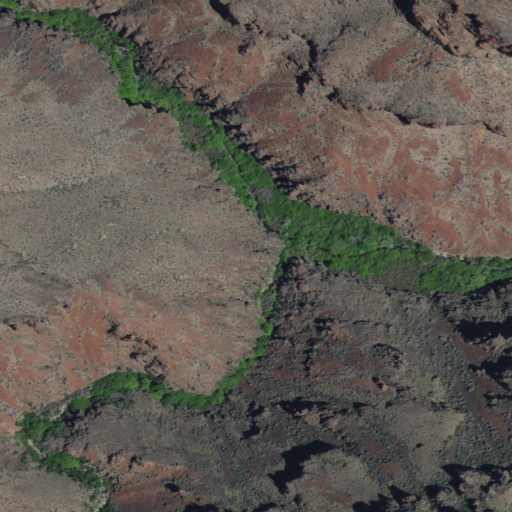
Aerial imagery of valley in Idaho named Dry Canyon containing only shrub